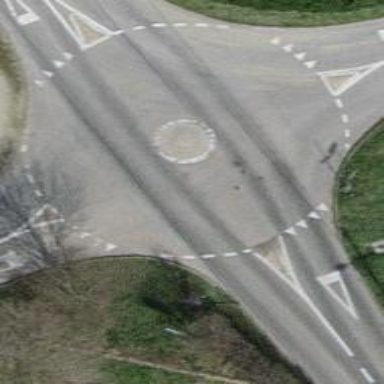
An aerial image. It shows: Mini roundabout on the road.